The plot is a Hilbert-envelope spectrum of a rotating bearing's acceleration signal, annotated with the bearing's characteristic defect frequencies. Diagnose the bearing from this image, choosing from: normal, inner_race, outer_race, ball.
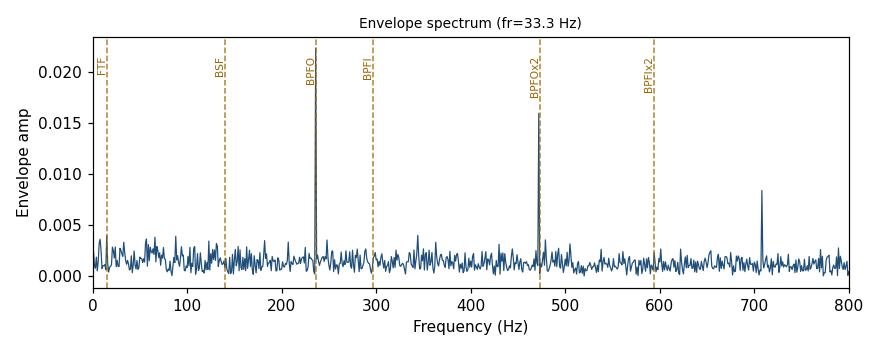
Answer: outer_race